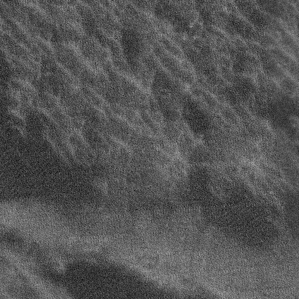
Label: frost